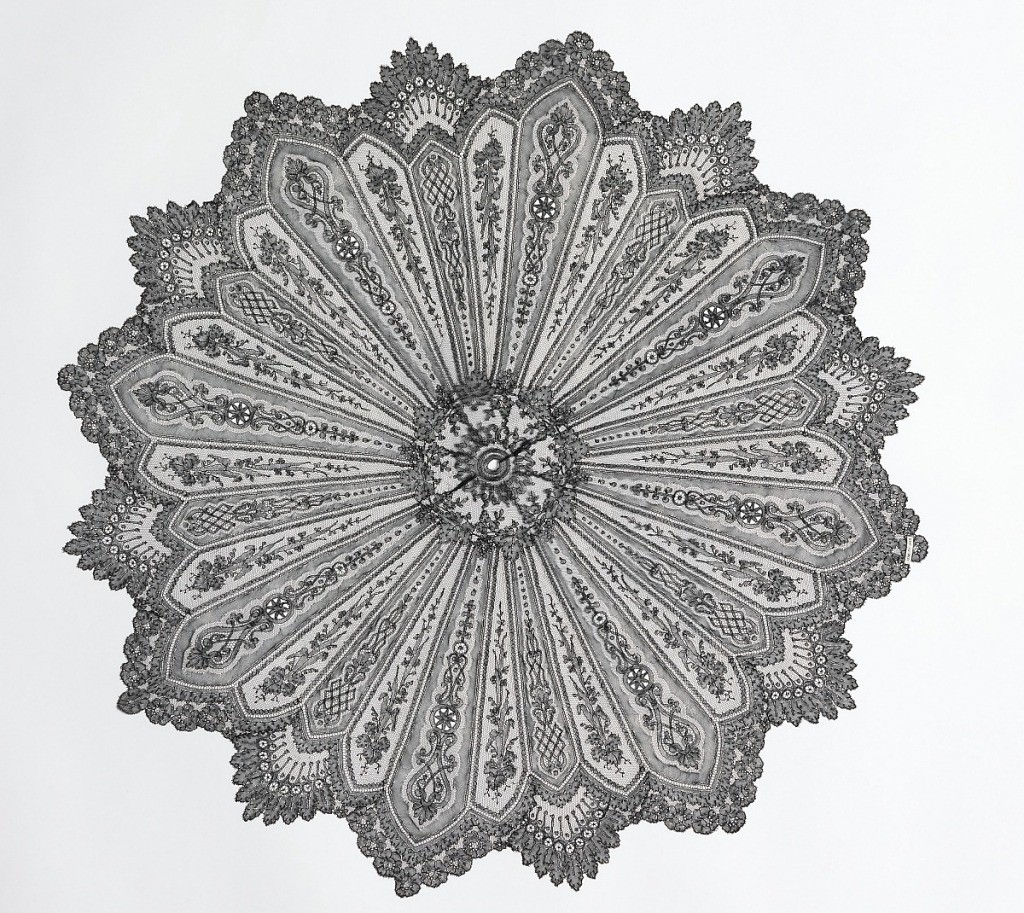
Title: Parasol cover
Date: ca. 1880
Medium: silk Technique: bobbin lace, Chantilly style Label: Silk bobbin lace
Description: Black Chantilly lace parasol cover with a radiating floral design and deeply scalloped edge.